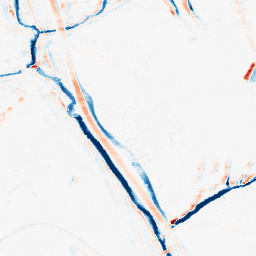
Category: morphological
Decomposition family: morphological_ellipse
Decomposition parameters: operation: average
width: 5
height: 10
Upsampling method: quartic
Upsampling parameters: scale: 2
Upsampling scale: 2